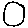
Label: circle